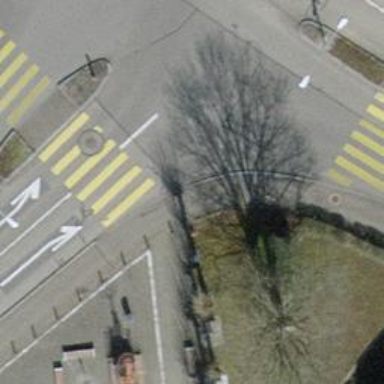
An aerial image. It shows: Sidewalk.